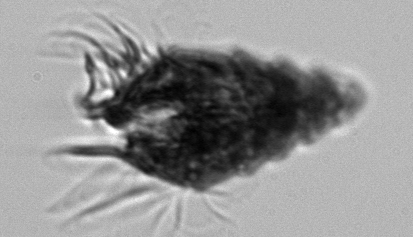
Label: Laboea_strobila